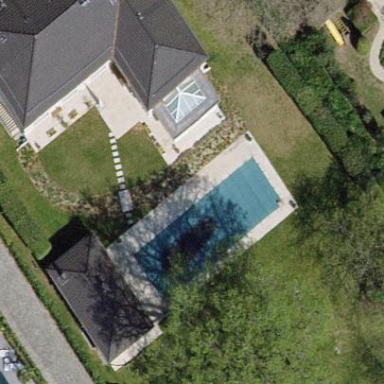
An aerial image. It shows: Swimming pool located in leisure land.